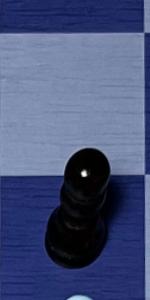
Label: Pawn_Black